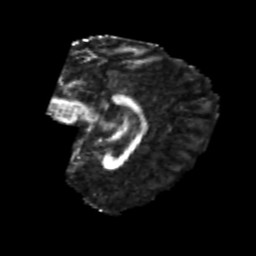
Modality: FA
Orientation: sagittal
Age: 20
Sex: female
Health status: healthy
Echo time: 0.074 s